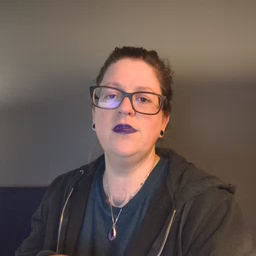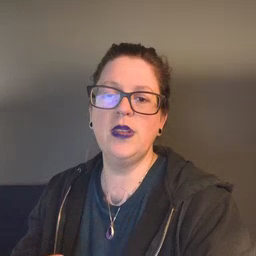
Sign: white